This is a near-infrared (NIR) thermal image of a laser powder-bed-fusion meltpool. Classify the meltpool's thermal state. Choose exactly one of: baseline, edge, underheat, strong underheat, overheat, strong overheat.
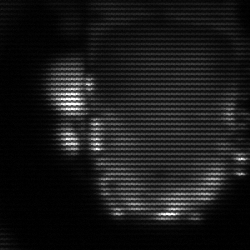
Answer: baseline